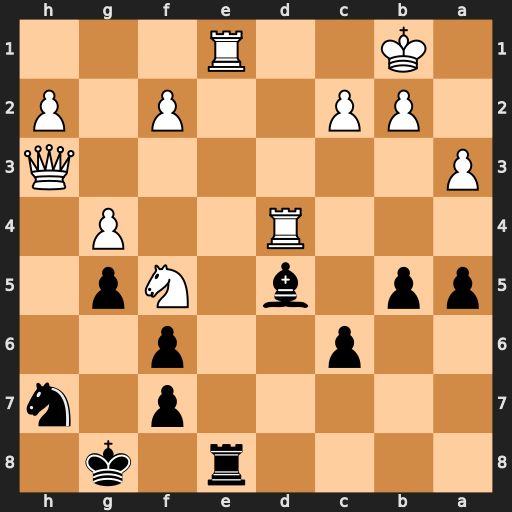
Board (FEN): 4r1k1/5p1n/2p2p2/pp1b1Np1/3R2P1/P6Q/1PP2P1P/1K2R3
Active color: b
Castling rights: -
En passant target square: -
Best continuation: Rxe1+ Rd1 Rxd1#